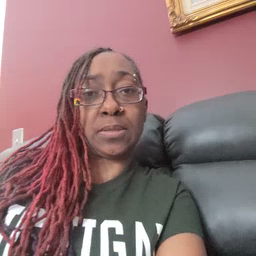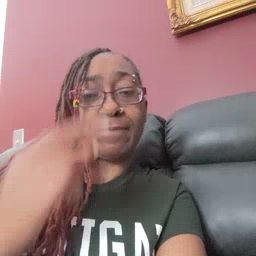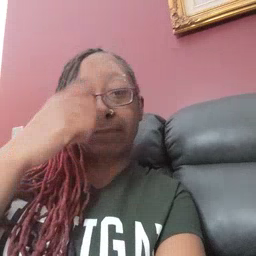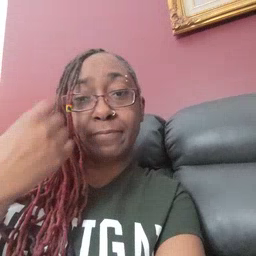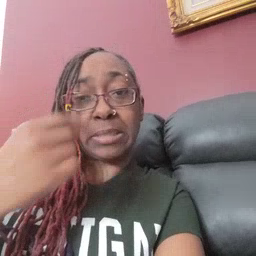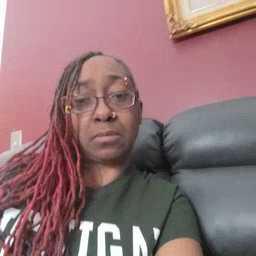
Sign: face